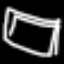
Label: bed